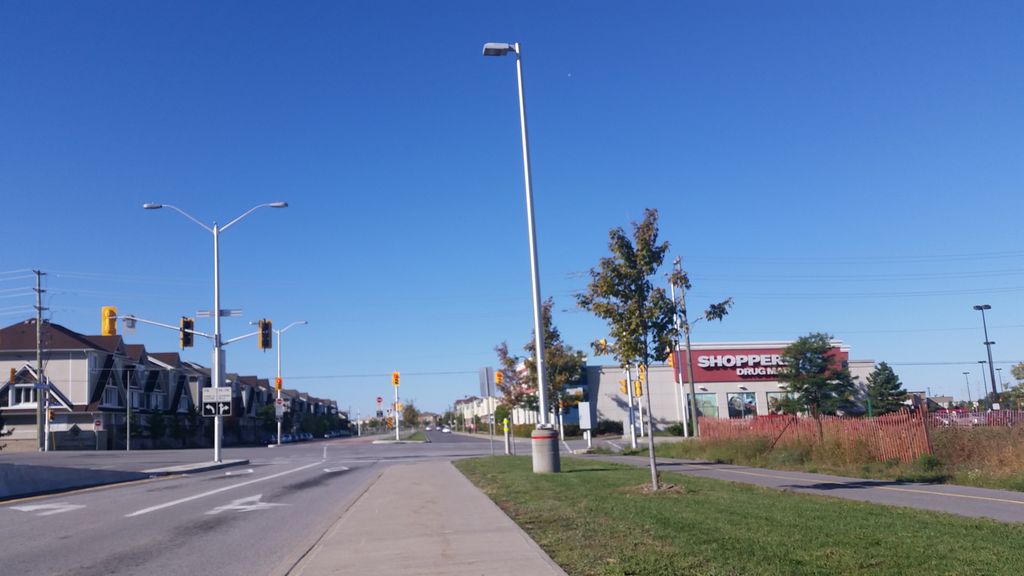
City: ottawa-gatineau